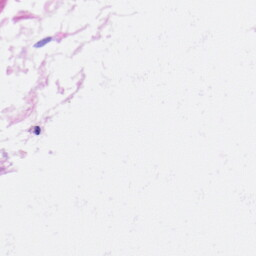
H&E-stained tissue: Heart